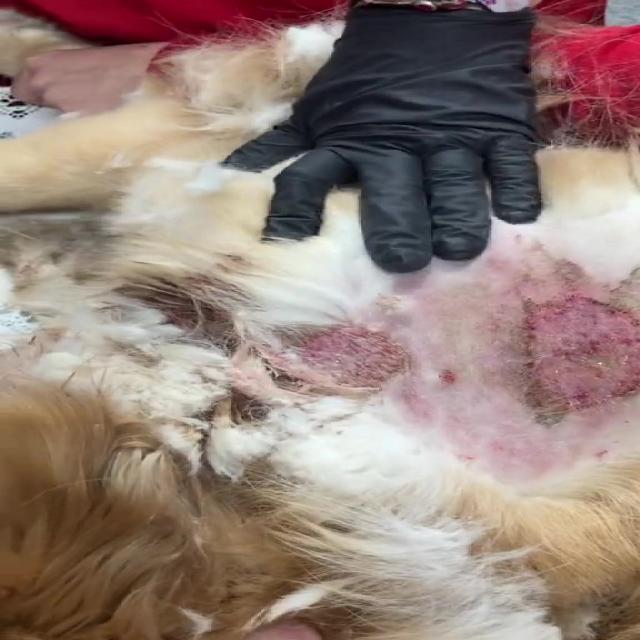
Canine dermatitis — inflammation of the skin presenting with erythema, pruritus, papules, and excoriation. May be allergic, contact, or atopic in origin.